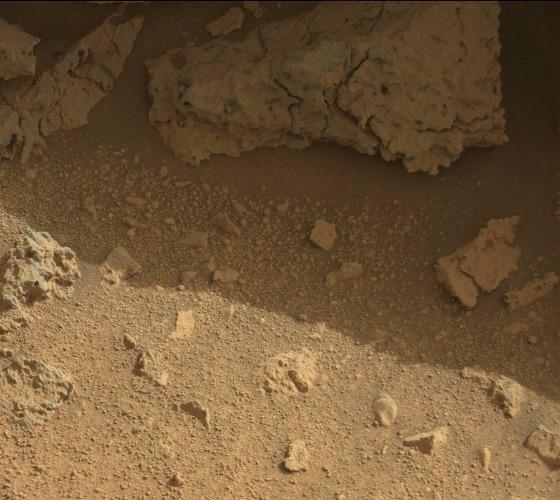
Terrain classes present: Bedrock, Gravel / Sand / Soil, Rock, Shadow